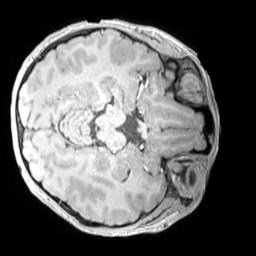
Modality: MP2RAGE
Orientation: axial
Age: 10
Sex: male
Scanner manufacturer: siemens
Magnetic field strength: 3 T
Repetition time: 4 s
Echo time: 0.00303 s